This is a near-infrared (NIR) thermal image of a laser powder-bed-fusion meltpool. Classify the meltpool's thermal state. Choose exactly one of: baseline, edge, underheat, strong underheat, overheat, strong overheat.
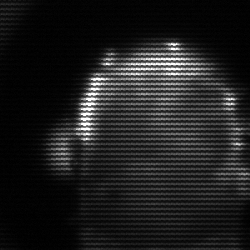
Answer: baseline